Question: I need to see what values are passed to the model in my razor .cshtml view.
I try to set a breakpoint or write to Debug, but neither is working.
I am in a Debug mode, and also have
'''
<compilation debug="true" targetFramework="4.5" />
'''
in 'web.config'
How can I debug a View C# code?

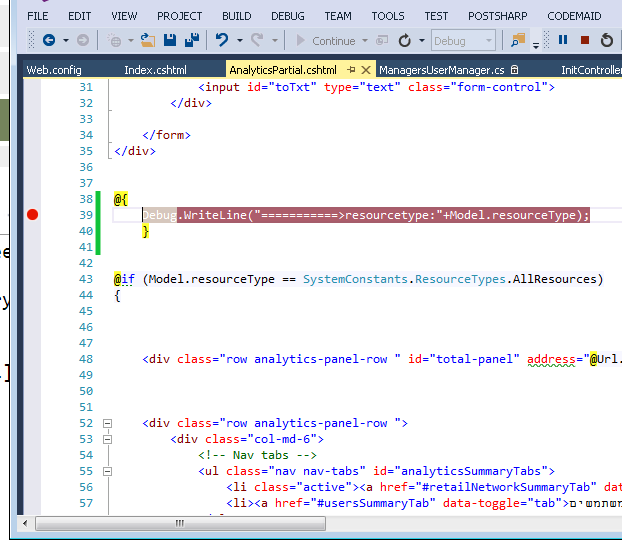
Answer: we use to console to view information. try this in a script tag
'''
<script type="text/javascript">
$(document).ready(function(){
console.log('@Model.resourceType');
});
</script>
'''
when the page is finished loading it will write the value of Model.resourceType to the console. for debugging script I would highly recommend looking into firefox firebug